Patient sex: M
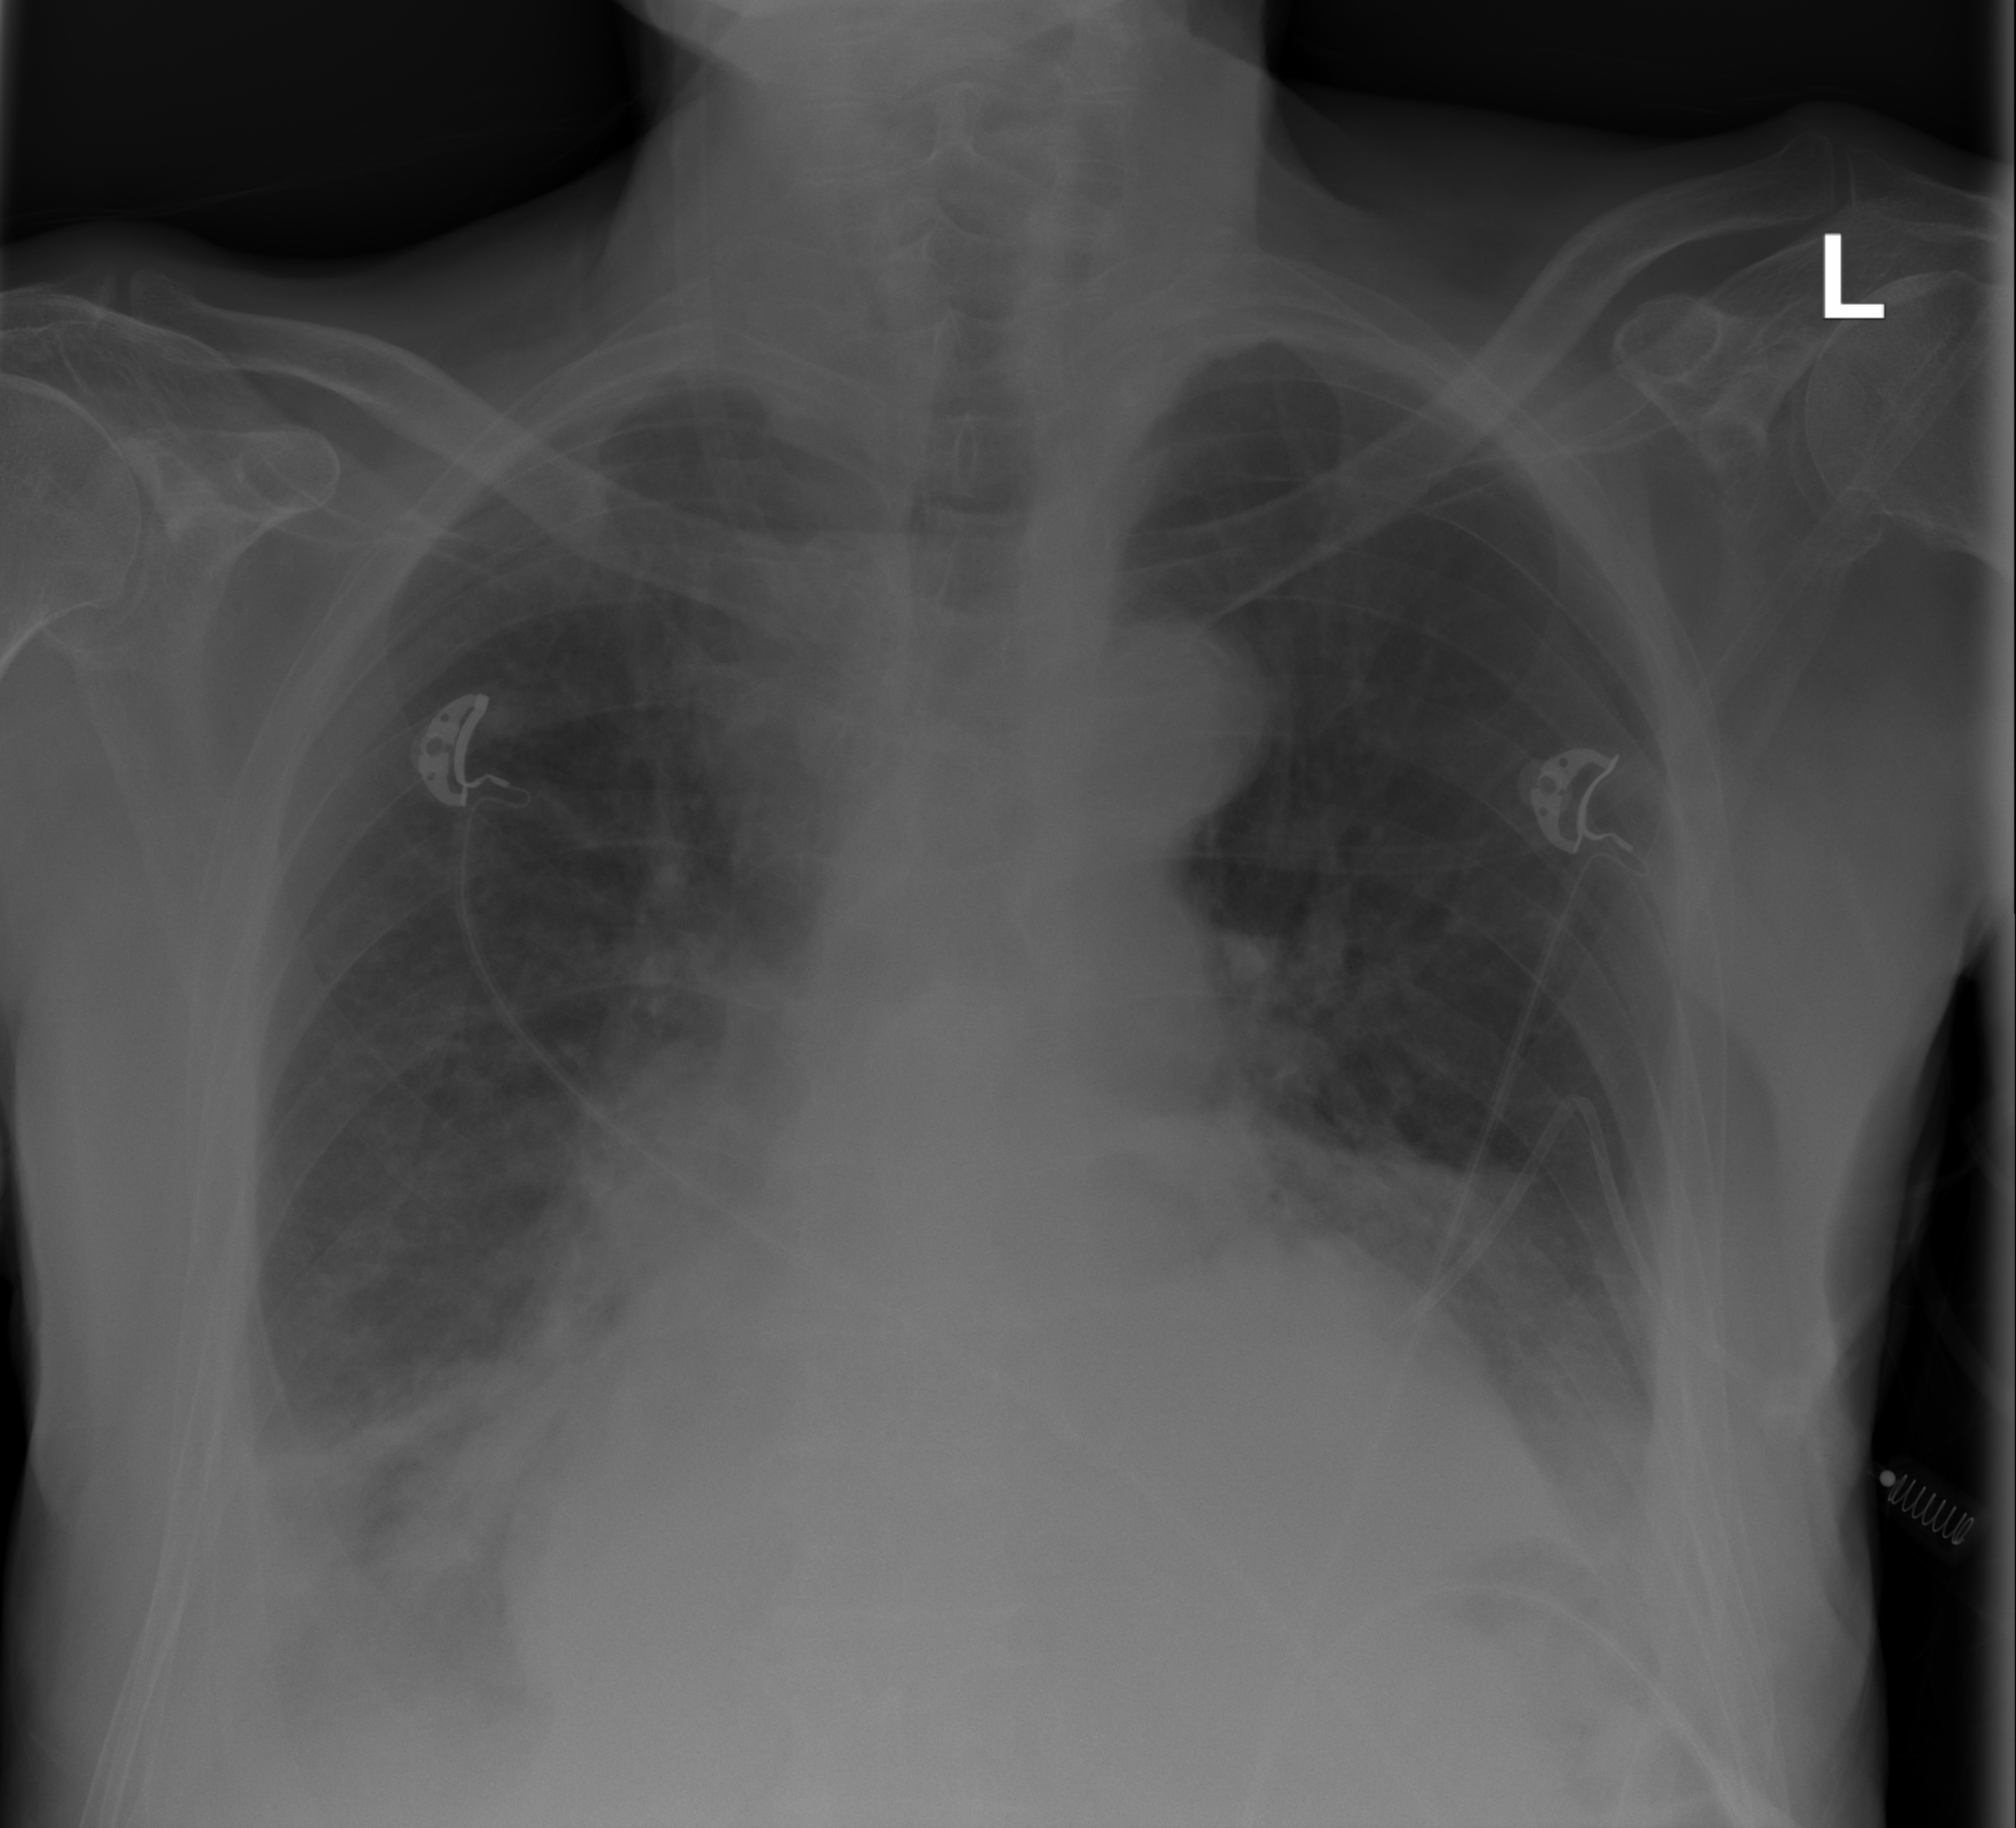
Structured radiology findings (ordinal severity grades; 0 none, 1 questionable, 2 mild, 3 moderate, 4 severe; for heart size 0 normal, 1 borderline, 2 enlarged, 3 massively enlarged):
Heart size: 2
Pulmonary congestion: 2
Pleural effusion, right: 2
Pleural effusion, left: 2
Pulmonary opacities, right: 0
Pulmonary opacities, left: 0
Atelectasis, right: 3
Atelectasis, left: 2